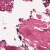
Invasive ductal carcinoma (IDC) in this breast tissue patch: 0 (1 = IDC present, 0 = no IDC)